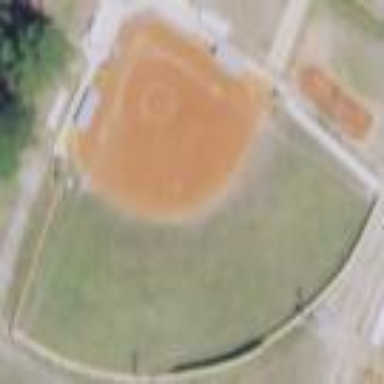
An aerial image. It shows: Baseball pitch for leisure land activities.